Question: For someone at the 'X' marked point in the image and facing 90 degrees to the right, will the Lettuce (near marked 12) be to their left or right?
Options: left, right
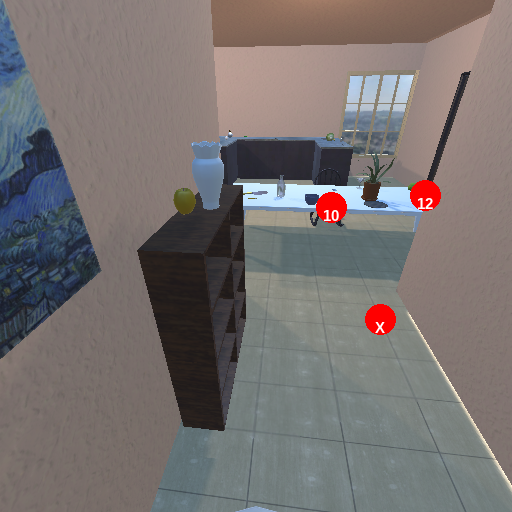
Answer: left